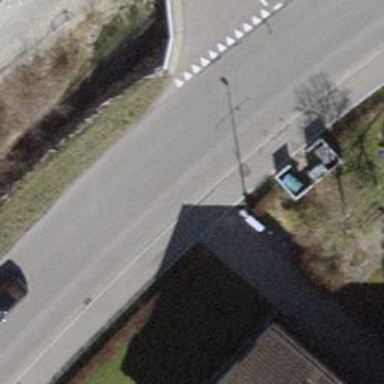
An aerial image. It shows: Entrance with barrier.